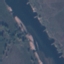
Land use / land cover: River